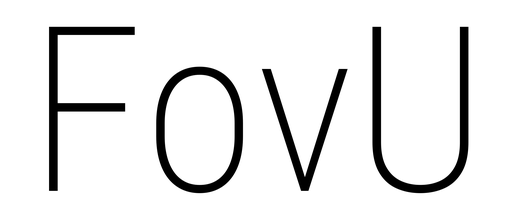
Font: Roboto_Condensed_ExtraLight